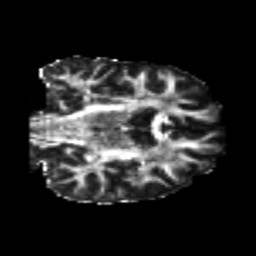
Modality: FA
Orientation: coronal
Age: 21
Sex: male
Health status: healthy
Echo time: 0.074 s